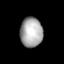
Tissue: lung
Cell type: Epithelial cells
Senescence score: 0.2259
Nuclear area (px): 657
Mean DAPI intensity: 167.122